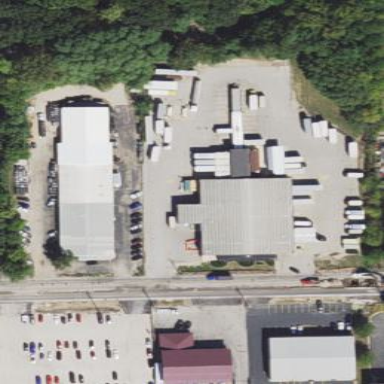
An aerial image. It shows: Industrial building used as post depot for logistics. The surrounding area is also designated for industrial use.